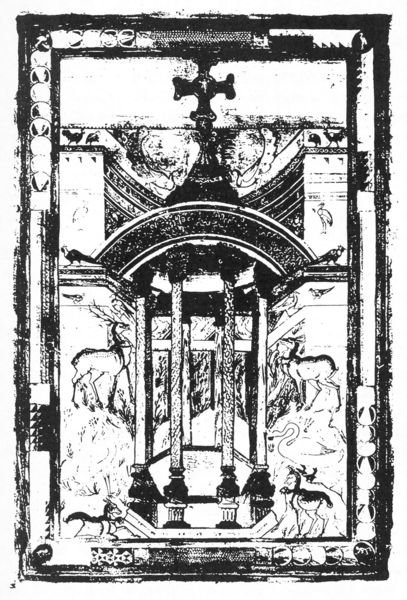
Titel: Soissons Evangeliar
Standort: Herkunftsort: Aachen (EU - D)
Institution: Paris, Bibliothèque Nationale
Schlagwörter: schatten, schwarz, säulen, zeichnung, gebäude, tiere, ornament, architektur, rahmen, vögel, kirche, schwan, bogen, dekor, kreuz, druck, radierung, stich, pfau, reiher, karte, hirsch, reh, rehe, grundriss, aufriss, völge, oranment, storch